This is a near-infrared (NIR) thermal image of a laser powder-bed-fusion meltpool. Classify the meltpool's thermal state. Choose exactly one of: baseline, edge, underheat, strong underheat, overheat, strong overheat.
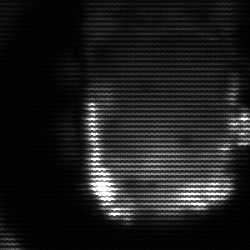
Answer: baseline